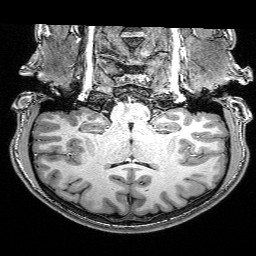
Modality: T1w
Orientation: sagittal